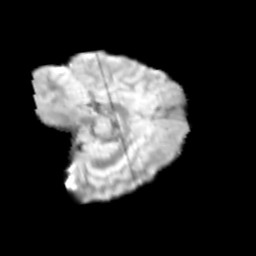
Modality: T2w
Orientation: sagittal
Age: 10
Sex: female
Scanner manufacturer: siemens
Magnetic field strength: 3 T
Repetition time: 3.8 s
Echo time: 0.07 s